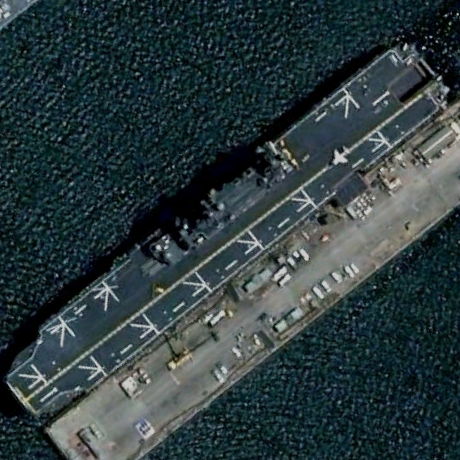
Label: assault